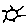
Label: sun